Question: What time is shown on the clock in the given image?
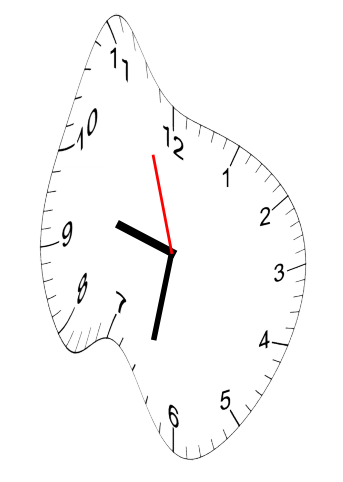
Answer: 09:31:57